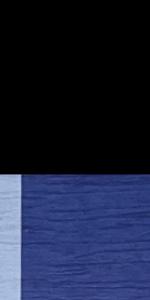
Label: Empty